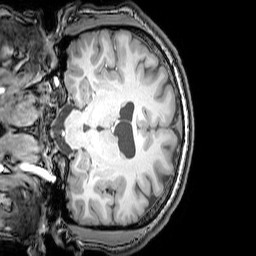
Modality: T1w
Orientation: coronal
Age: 23
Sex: male
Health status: healthy
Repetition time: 0.081 s
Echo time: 0.037 s